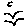
Label: bird